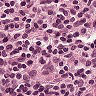
Metastatic tissue present: no